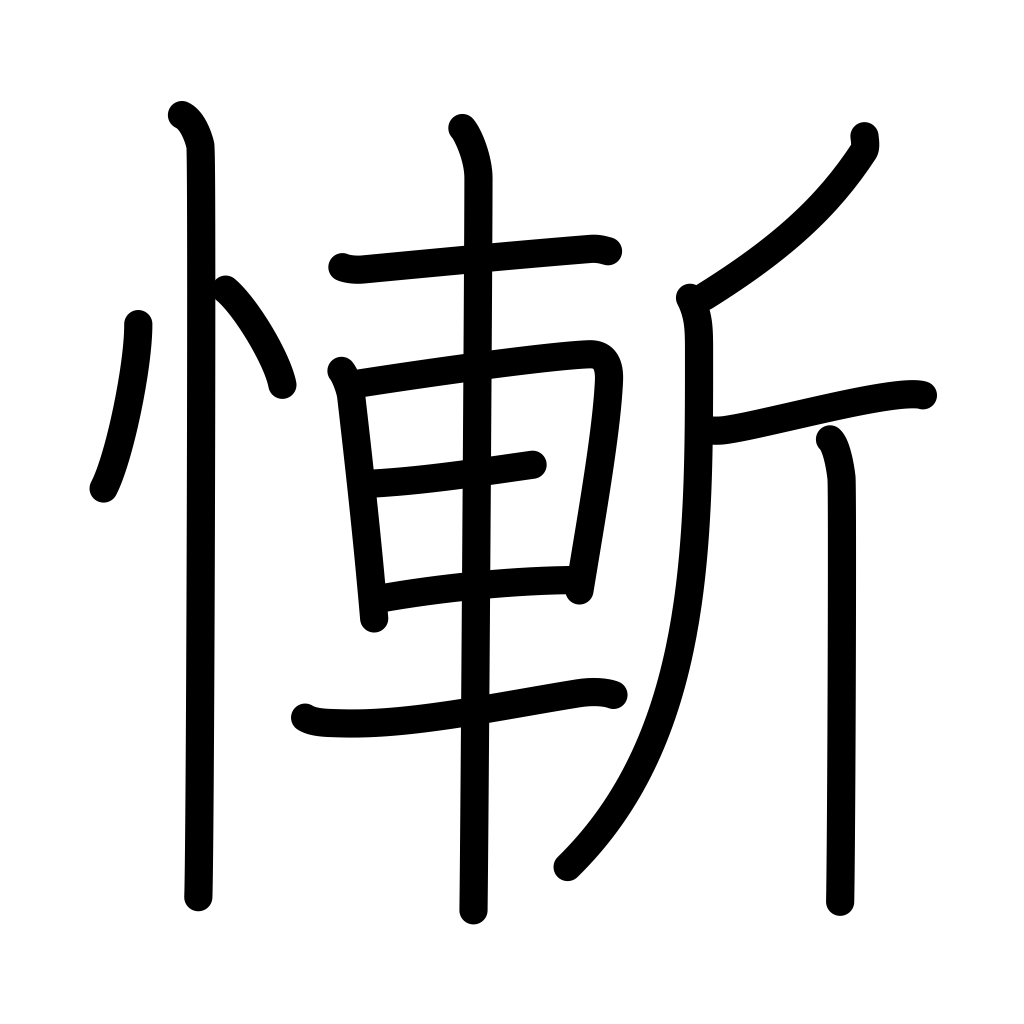
Meaning: feel ashamed